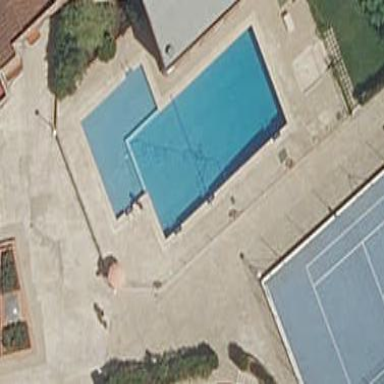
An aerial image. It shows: Swimming pool located in leisure land.